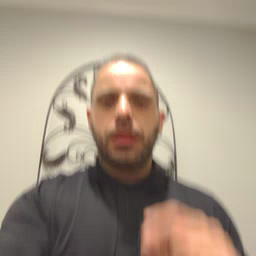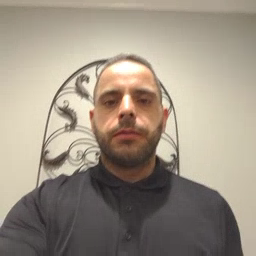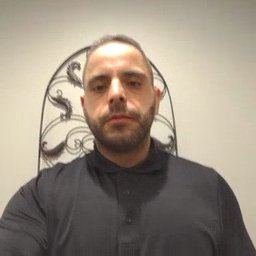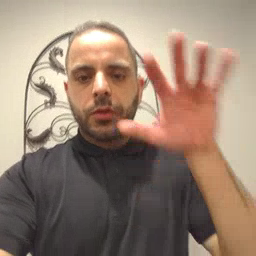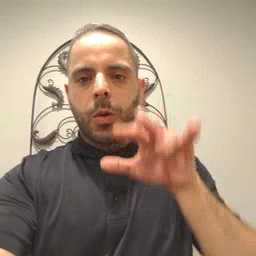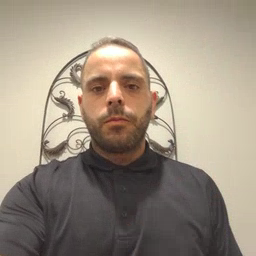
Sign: snow